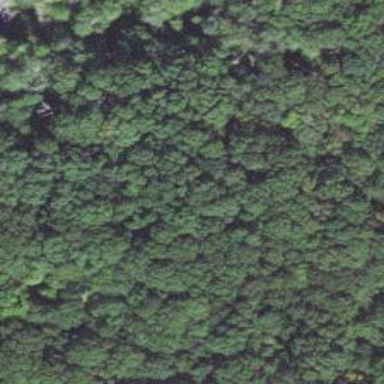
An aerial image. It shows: Mixed leaf woodland.